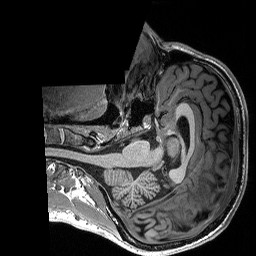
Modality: T1w
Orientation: axial
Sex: male